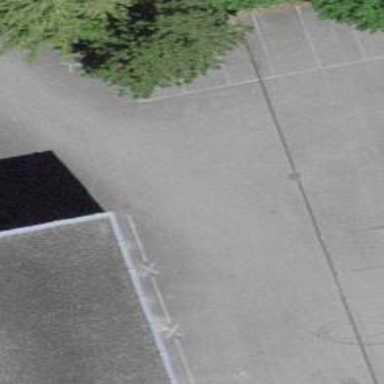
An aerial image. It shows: Road serving as parking aisle.